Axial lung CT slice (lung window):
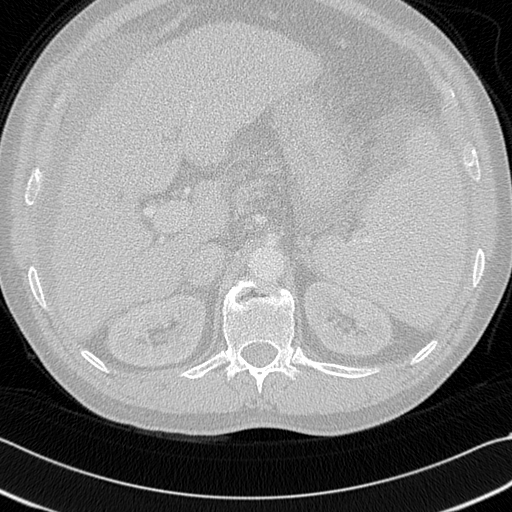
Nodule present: no